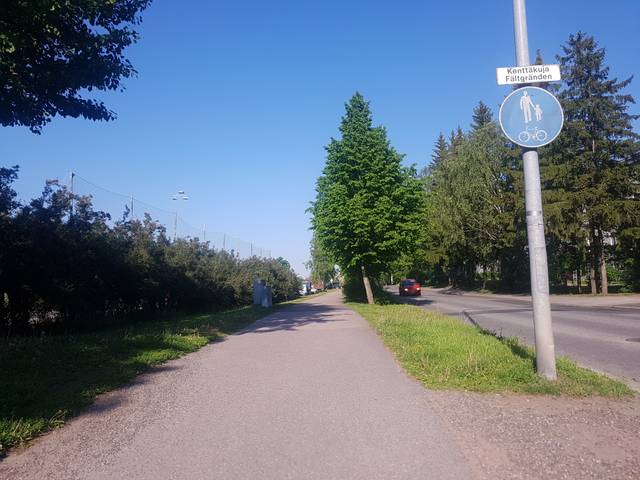
Region: Finland
Coordinates: 60.248, 24.992